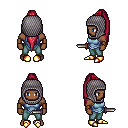
a pixel art fantasy rpg character, male body template, human, dark skin, blue vest, teal pants, ruby red extra-long topknot hairstyle, chain hood, leather bracers, gold boots, dagger, four views (front, back, left, right), 2x2 character sprite sheet, small pixel art, hard edges, no anti-aliasing